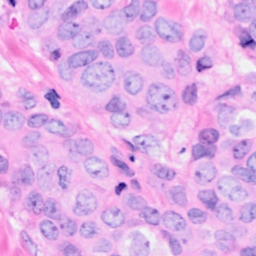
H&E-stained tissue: Breast